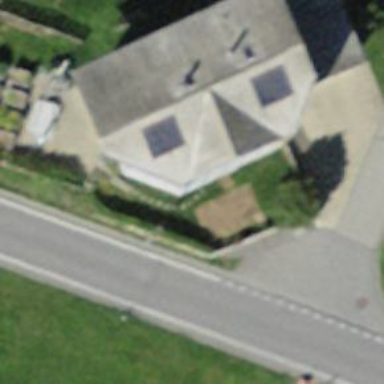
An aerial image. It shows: Detached building.